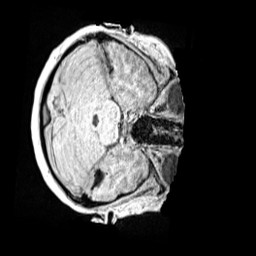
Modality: MP2RAGE
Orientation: axial
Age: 12
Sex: female
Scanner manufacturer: siemens
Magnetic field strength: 3 T
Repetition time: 4 s
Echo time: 0.00299 s